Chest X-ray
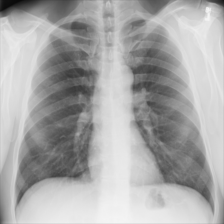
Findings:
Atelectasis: negative
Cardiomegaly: negative
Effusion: negative
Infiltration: negative
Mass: negative
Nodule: negative
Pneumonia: negative
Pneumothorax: negative
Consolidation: negative
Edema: negative
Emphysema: negative
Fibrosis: negative
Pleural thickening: negative
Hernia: negative